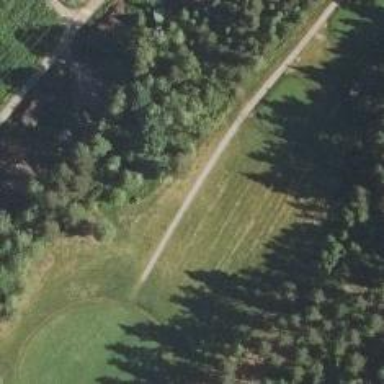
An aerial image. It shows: Pathway for golfing.